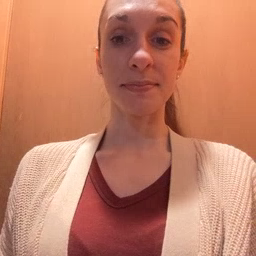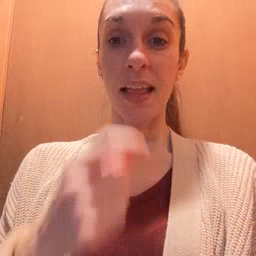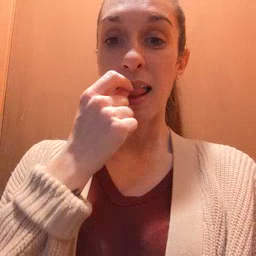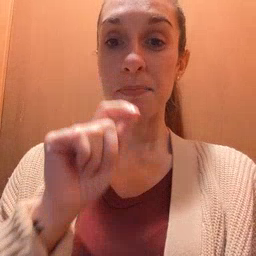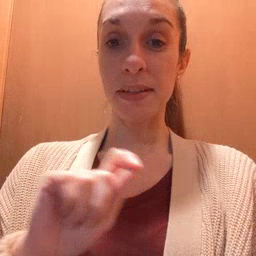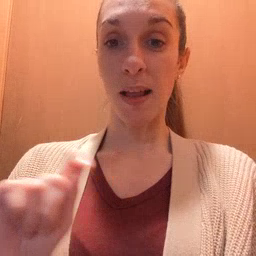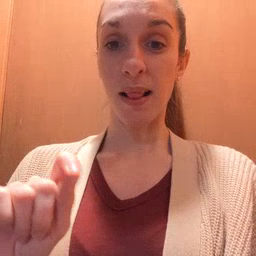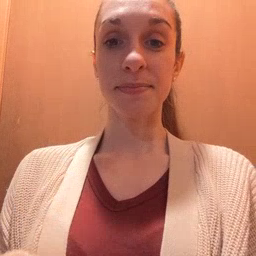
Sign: pencil